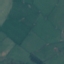
Land use / land cover: Pasture